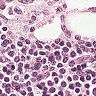
Metastatic tissue present: no